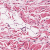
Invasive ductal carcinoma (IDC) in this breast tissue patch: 0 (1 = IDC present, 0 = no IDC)